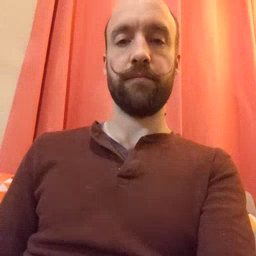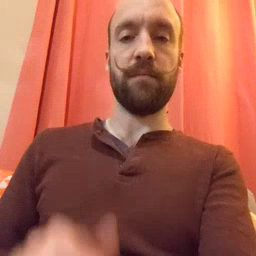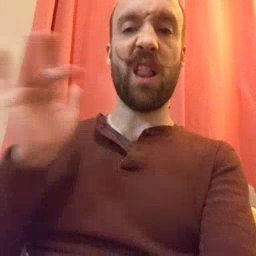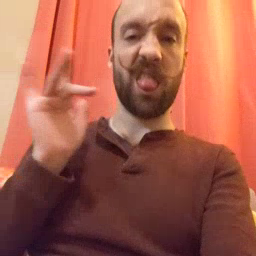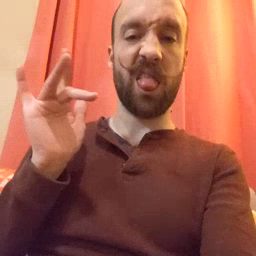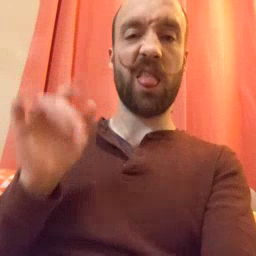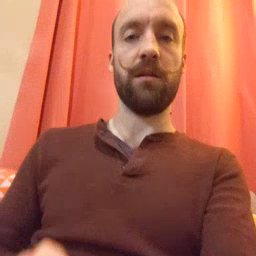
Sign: yucky